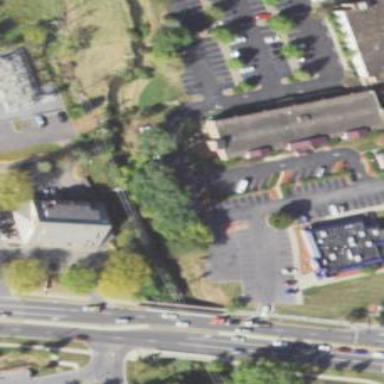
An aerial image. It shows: Motel building.